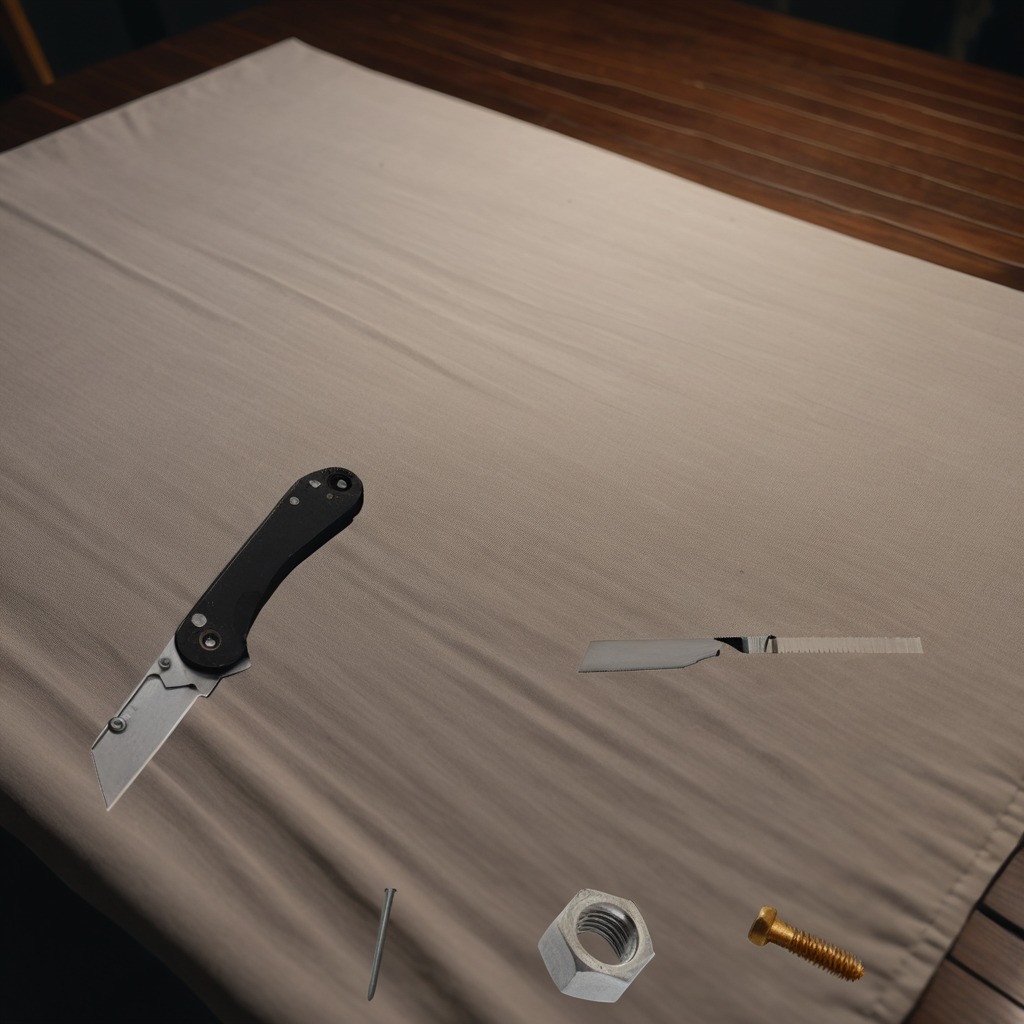
A metal nut is lying on a wooden table with a utility knife, an iron nail, a metal saw, and a metal nut.